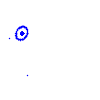
Particle: pion